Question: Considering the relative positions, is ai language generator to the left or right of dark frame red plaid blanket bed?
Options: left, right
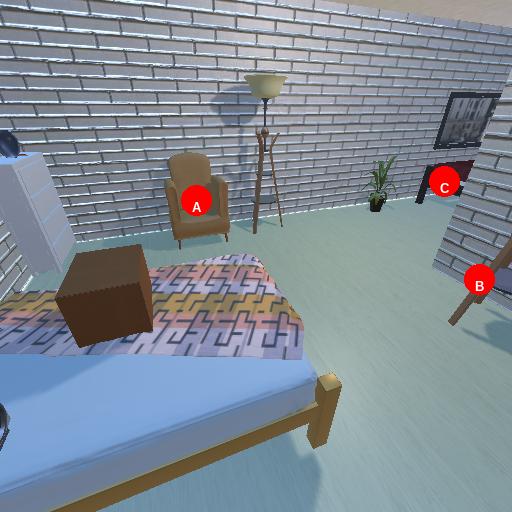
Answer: left